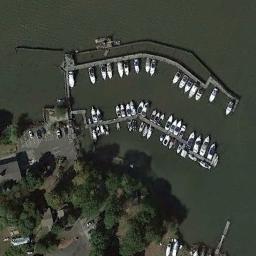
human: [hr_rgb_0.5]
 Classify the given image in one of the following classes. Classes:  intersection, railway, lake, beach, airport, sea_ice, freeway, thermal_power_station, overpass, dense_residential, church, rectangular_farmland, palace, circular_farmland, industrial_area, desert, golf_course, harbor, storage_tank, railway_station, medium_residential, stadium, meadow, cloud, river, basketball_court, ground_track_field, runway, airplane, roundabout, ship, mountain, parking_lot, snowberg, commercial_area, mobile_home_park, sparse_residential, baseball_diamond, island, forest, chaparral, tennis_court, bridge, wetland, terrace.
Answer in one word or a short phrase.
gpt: harbor